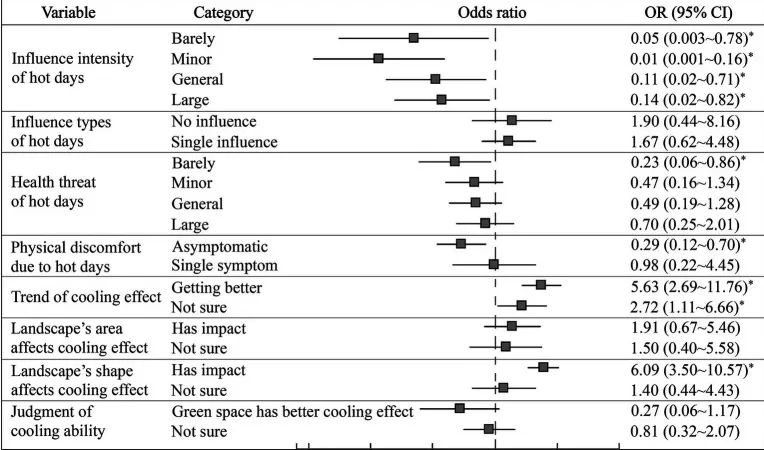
Influencing factors of residents' needs of the urban green spaces and water construction (* means p < 0.05).
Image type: chart (chart)